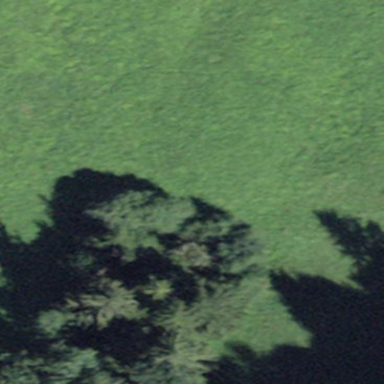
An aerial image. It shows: Forest with mixed types of leaves.